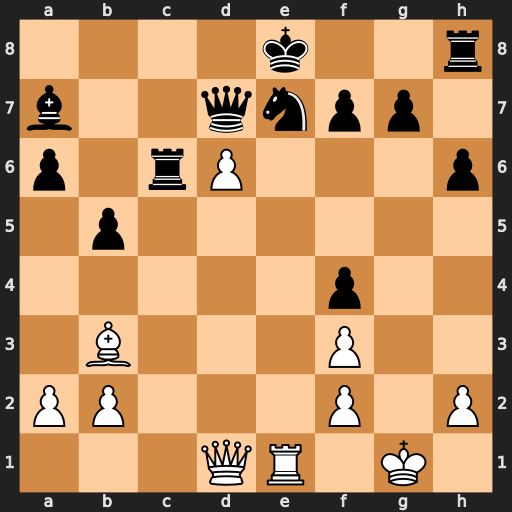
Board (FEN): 4k2r/b2qnpp1/p1rP3p/1p6/5p2/1B3P2/PP3P1P/3QR1K1
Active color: w
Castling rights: k
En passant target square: -
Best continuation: Rxe7+ Kd8 Rxd7+